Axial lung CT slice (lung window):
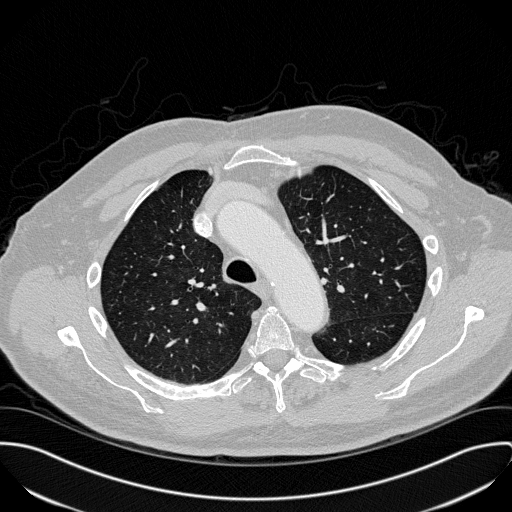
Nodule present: no